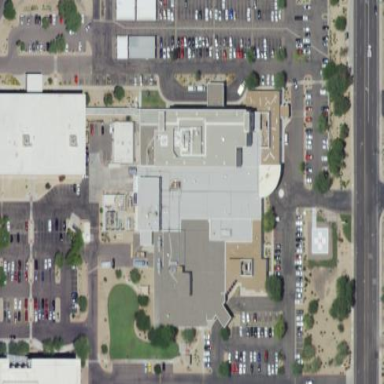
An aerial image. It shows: Hospital building.